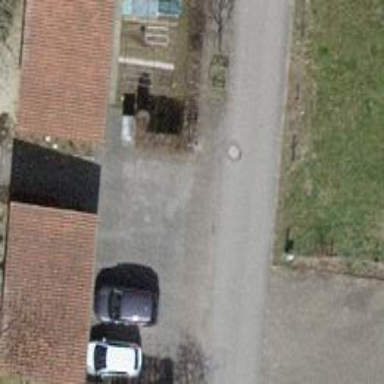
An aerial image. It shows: Residential road with asphalt surface and sidewalk on the left. There is traffic calming table on the road.